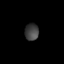
Tissue: lung
Cell type: Myeloid cells
Senescence score: 0.6209
Nuclear area (px): 228
Mean DAPI intensity: 64.684